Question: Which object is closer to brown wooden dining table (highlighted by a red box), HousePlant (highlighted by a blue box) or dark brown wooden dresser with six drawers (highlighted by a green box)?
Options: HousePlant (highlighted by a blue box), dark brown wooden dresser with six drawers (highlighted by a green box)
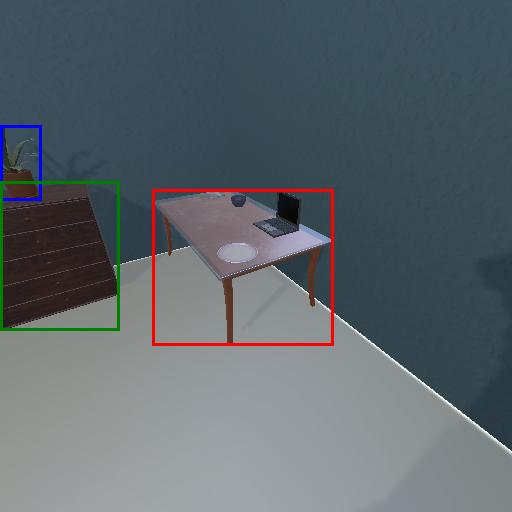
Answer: HousePlant (highlighted by a blue box)